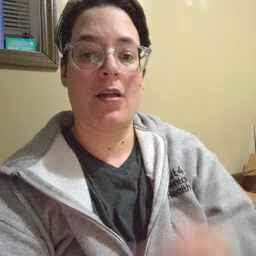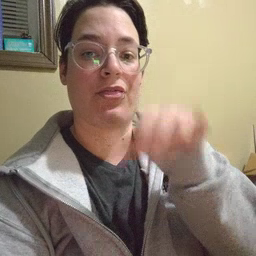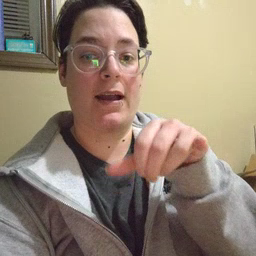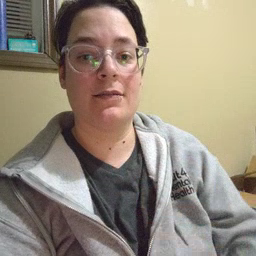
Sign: that